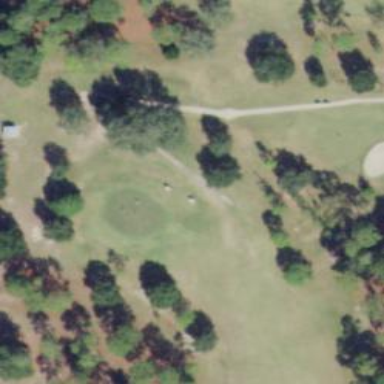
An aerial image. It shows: Golf hole.